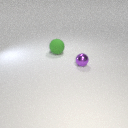
large green rubber sphere behind small purple metal sphere